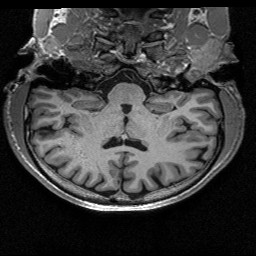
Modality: T1w
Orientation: sagittal
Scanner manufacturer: siemens
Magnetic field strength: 3 T
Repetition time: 2.53 s
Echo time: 0.00267 s